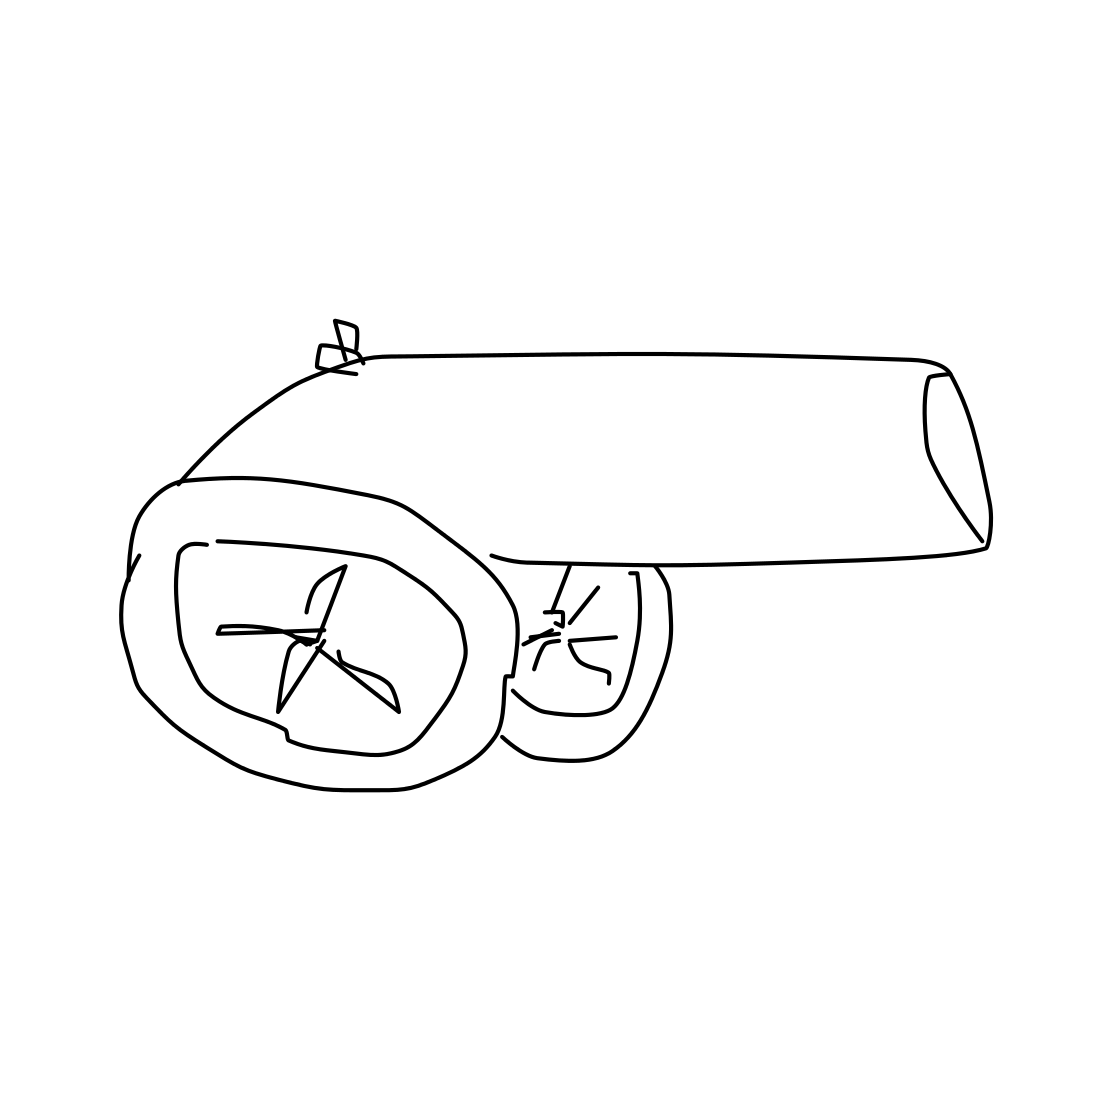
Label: cannon